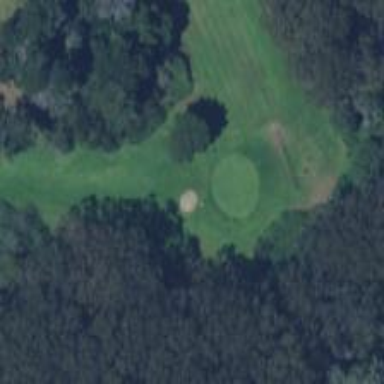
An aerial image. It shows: View of golf hole.